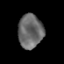
Tissue: prostate
Cell type: T cells
Senescence score: 0.361
Nuclear area (px): 823
Mean DAPI intensity: 105.194